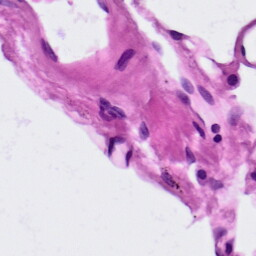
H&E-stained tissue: Lung